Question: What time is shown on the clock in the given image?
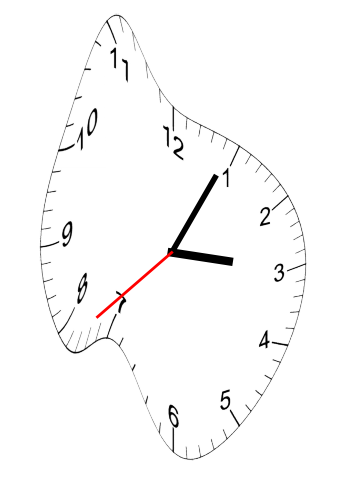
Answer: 03:04:38